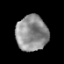
Tissue: prostate
Cell type: Myeloid cells
Senescence score: 0.2348
Nuclear area (px): 1102
Mean DAPI intensity: 142.38